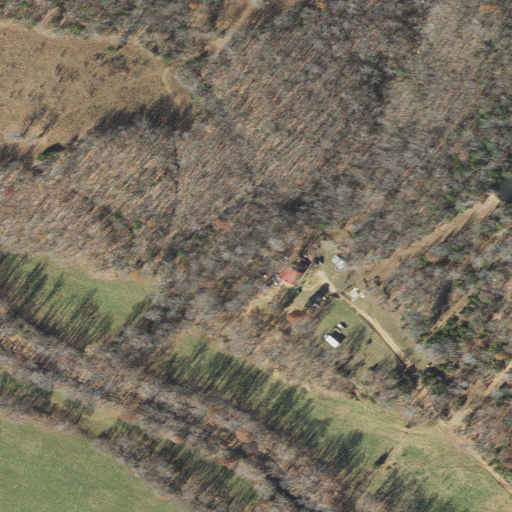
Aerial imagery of valley in Arkansas named Winding Staircase Hollow containing deciduous forest, pasture, grassland, and open development